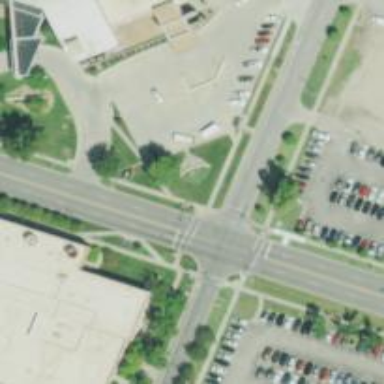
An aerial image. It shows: Solid stop line on the road.